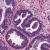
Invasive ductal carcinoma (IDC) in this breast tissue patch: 0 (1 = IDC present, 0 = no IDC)